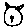
Label: cat